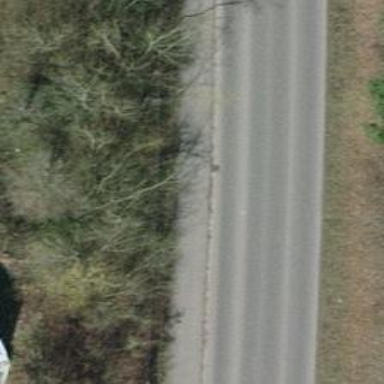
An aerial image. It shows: Unclassified road with asphalt surface.